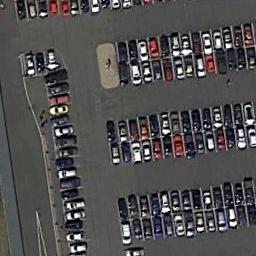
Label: parking_lot